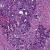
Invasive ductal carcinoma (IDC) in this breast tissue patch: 1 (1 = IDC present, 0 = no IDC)